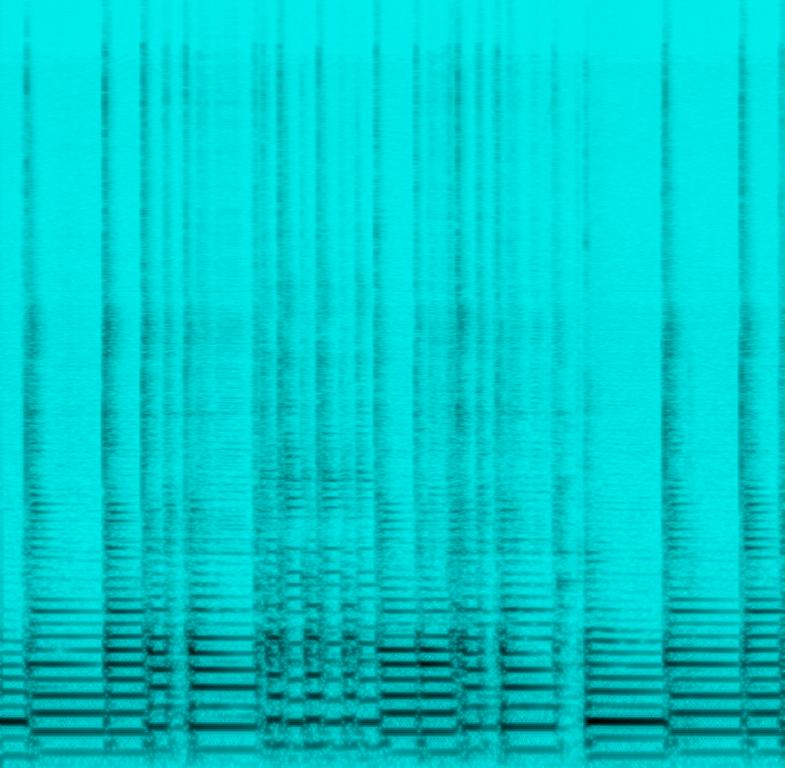
The song is an instrumental. The tempo is medium and changes as the player changes the lick. The guitar is played solo styling with jarring string action. Playing amateur music is like a music lesson. The song is a bass guitar tutorial and sounds amateurish. The audio quality is poor.